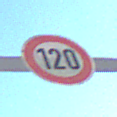
Verkehrszeichen: Geschwindigkeit120
Umgebung: Outdoor, Urban
Tageszeit: MorningAfternoon
Wetter: Clear
Licht: Natural
Jahreszeit: NotSpecified
Kontrast: HighContrast